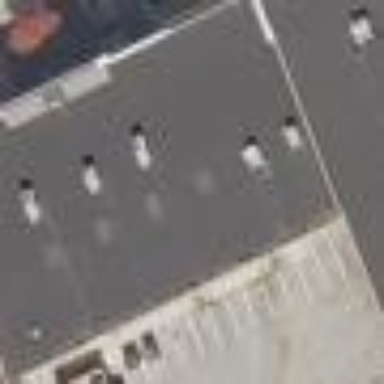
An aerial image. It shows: Retail building with flat black roof.